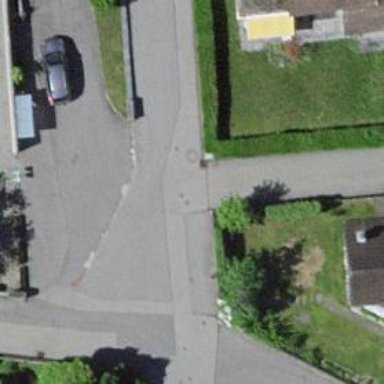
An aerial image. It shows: Asphalt road designated as living street.